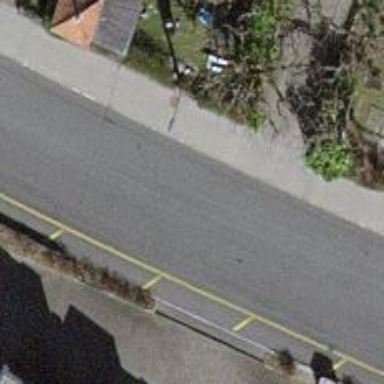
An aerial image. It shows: Residential road with trolley wire infrastructure.